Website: crate-barrel
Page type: newsletter-management
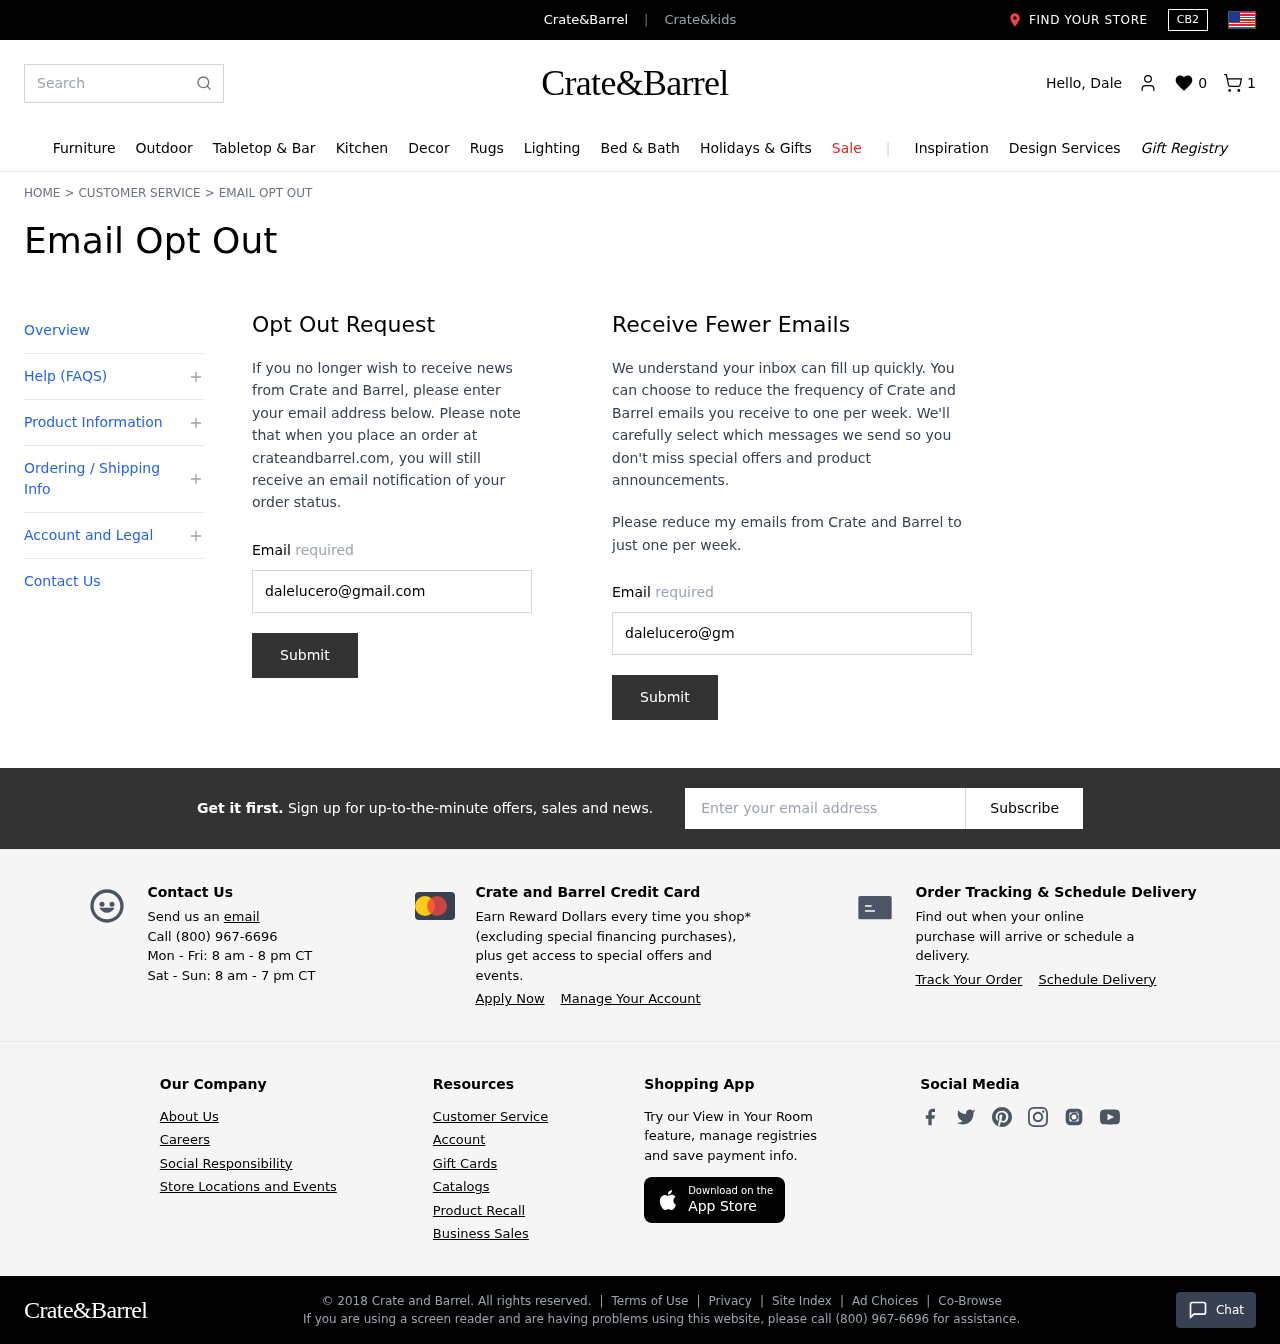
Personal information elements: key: PII_EMAIL
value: dalelucero@gmail.com
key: PII_EMAIL2
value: dalelucero@gmail.com
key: PII_EMAIL3
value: dalelucero@gmail.com
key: PII_FIRSTNAME
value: Dale
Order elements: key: ORDER_NUM_ITEMS
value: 1
Search elements: key: HEADER_SEARCH
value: Search
Other elements: key: WISHLIST_COUNT
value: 0